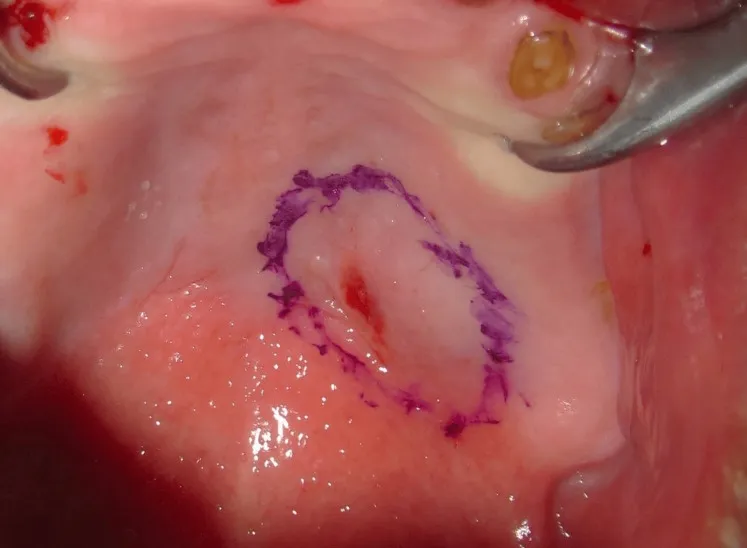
Intra-operatory intra-oral view of the palatal mass (pre-excision) with delineated surgical margins.
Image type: pathology (h&e)